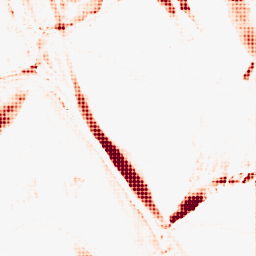
Category: morphological
Decomposition family: morphological_ellipse
Decomposition parameters: operation: opening
width: 5
height: 30
Upsampling method: sinc_blackman
Upsampling parameters: scale: 4
kernel_size: 4
Upsampling scale: 4